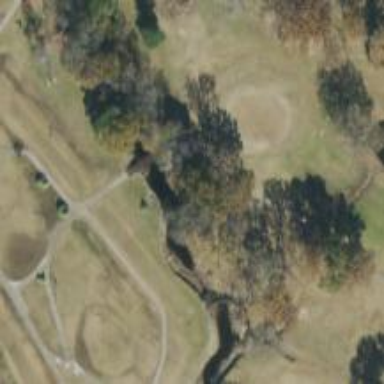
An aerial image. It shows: Bridge over path used as golf cartpath.